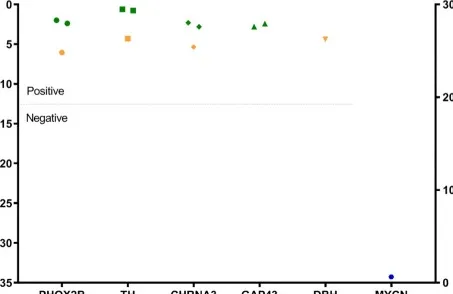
RT-qPCR neuroblastoma mRNA marker-panel results at diagnosis (left Y-axis, normalized mRNA expression noted as Ctmarker - CtGUSB; green BM infiltration, orange PB infiltration) and ddPCR MYCN amplification-assay (right Y-axis, ratio MYCN/NAGK, blue hexagon).
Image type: chart (chart)